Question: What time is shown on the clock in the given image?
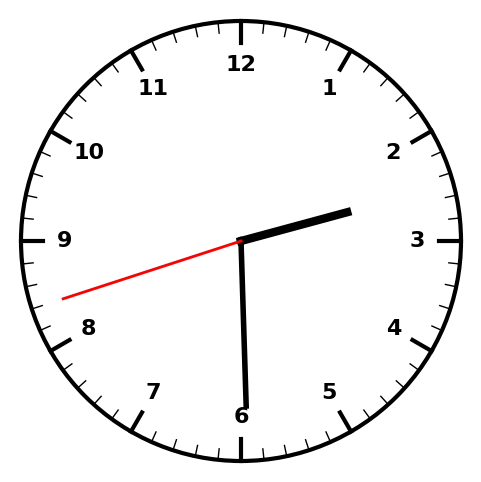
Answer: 02:29:42